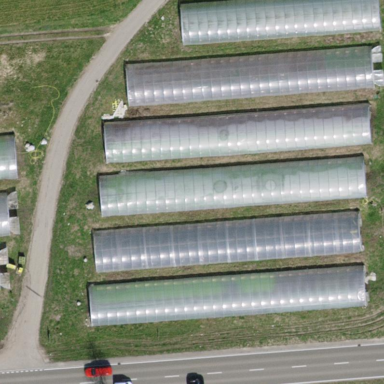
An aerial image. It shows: Greenhouse.